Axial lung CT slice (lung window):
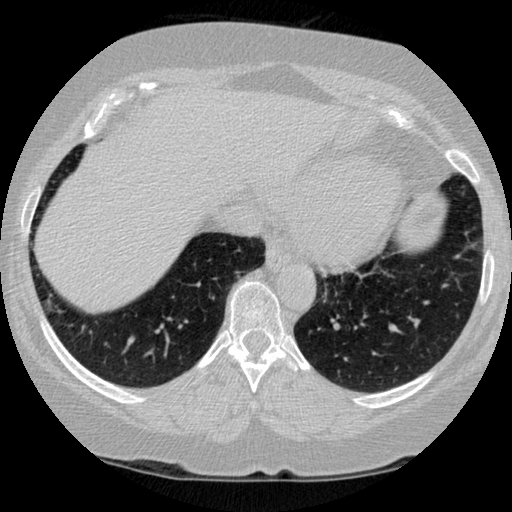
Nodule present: no